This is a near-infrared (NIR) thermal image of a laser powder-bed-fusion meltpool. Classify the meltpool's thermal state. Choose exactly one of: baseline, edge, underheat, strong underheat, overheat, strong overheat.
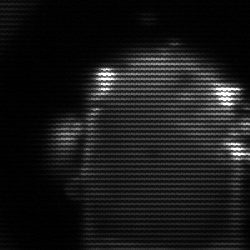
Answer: baseline